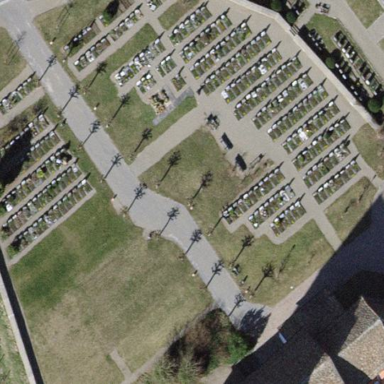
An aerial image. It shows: Graveyard.